Question: I've been working with this code for a while but this is the first time I've only had two categories on my x-axis. For some reason, R will not space out the bins and instead bunches them at the beginning. How do I evenly spread them along the x-axis?
'''
xlabels<-c("A","B")
CTplot <- ggplot(CTsum, aes(x=Treatment, y=FI)) +
geom_col(fill="lightsteelblue") +
scale_x_discrete(labels= xlabels)+xlab("")+ylab("")+
theme(panel.background = element_blank(),axis.line = element_line(colour = "black"),axis.text.x = element_text(size=20,color="black"), axis.text.y = element_text(size=20, color="black"), axis.title.x = element_text(size=25), axis.title.y = element_text(size=25))+
geom_errorbar(aes(ymin = FI - meanse, ymax = FI + meanse, width=0.2))+
annotate("text",x=1,y=0.84, label="A",size=5)+
annotate("text",x=2,y=0.62, label="B",size=5)+
annotate("text",x=3,y=0.29, label="",size=5)+
annotate("text",x=4,y=0.26, label="",size=5)+
annotate("text",x=0.65,y=0.5, label="",size=15)
CTplot
'''

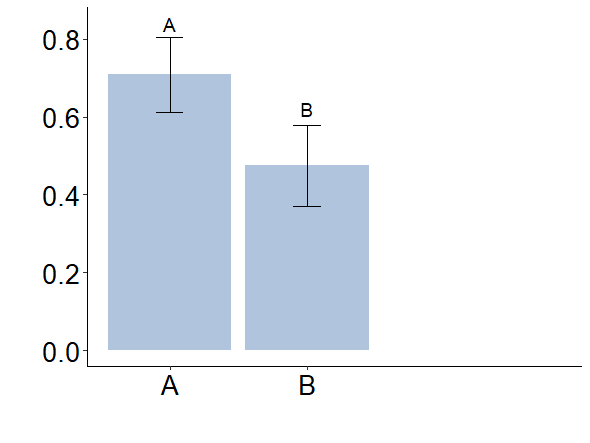
Answer: When you plot categorical data on the x axis, you are "really" plotting at integer values x = 1, x = 2, etc, but with the text labels used in place of numbers. This is what allows you to put text annotations at x = 1 and x = 2.
However, the bars are bunched at the left because you have added two empty text annotations over to the right (at position x = 3 and x = 4). The plot has expanded right to accommodate them. Since they are empty anyway, you don't need them. Here is the plot without them:
'''
CTplot <- ggplot(CTsum, aes(Treatment, FI)) +
geom_col(fill = "lightsteelblue") +
geom_errorbar(aes(ymin = FI - meanse, ymax = FI + meanse, width = 0.2)) +
scale_x_discrete(labels = xlabels) +
xlab("") +
ylab("") +
theme(panel.background = element_blank(),
axis.line = element_line(colour = "black"),
axis.text.x = element_text(size=20,color="black"),
axis.text.y = element_text(size=20, color="black"),
axis.title.x = element_text(size=25),
axis.title.y = element_text(size=25))+
annotate("text",x=1,y=0.84,label="A",size = 5) +
annotate("text",x=2,y=0.62,label="B",size = 5)
CTplot
'''
<URL>
And here it is with an empty annotation at x = 4:
'''
CTplot + annotate("text",x = 4, y = 0.29, label = "", size = 5)
'''
<URL>
To emphasise the point, let's see an empty annotation at x = 20:
'''
CTplot + annotate("text",x = 20, y = 0.29, label = "", size = 5)
'''
<URL>
As you can see, the x axis has had to expand to accommodate the invisible text annotation at x = 20.
---
If you want the bars a bit more spread out, you can do something like:
'''
CTplot <- ggplot(CTsum, aes(Treatment, FI)) +
geom_col(fill = "lightsteelblue", width = 0.6) +
geom_errorbar(aes(ymin = FI - meanse, ymax = FI + meanse, width = 0.2)) +
scale_x_discrete(labels = xlabels, expand = c(0.75, 0)) +
xlab("") +
ylab("") +
theme(panel.background = element_blank(),
axis.line = element_line(colour = "black"),
axis.text.x = element_text(size=20,color="black"),
axis.text.y = element_text(size=20, color="black"),
axis.title.x = element_text(size=25),
axis.title.y = element_text(size=25))+
annotate("text",x=1,y=0.84,label="A",size = 5) +
annotate("text",x=2,y=0.62,label="B",size = 5)
CTplot
'''
<URL>
---
'''
CTsum <- data.frame(Treatment = c("A", "B"), FI = c(0.71, 0.48), meanse = 0.1)
'''